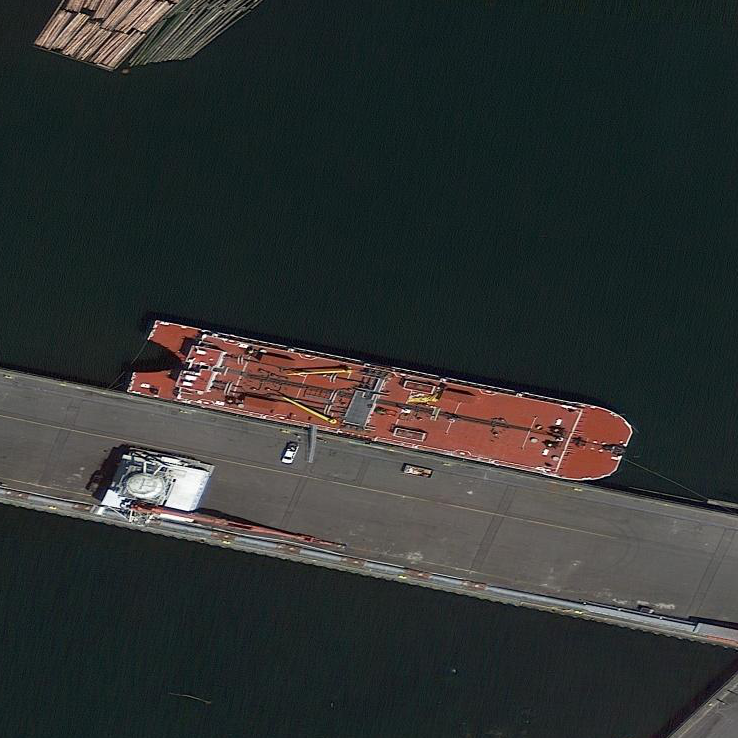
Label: civil